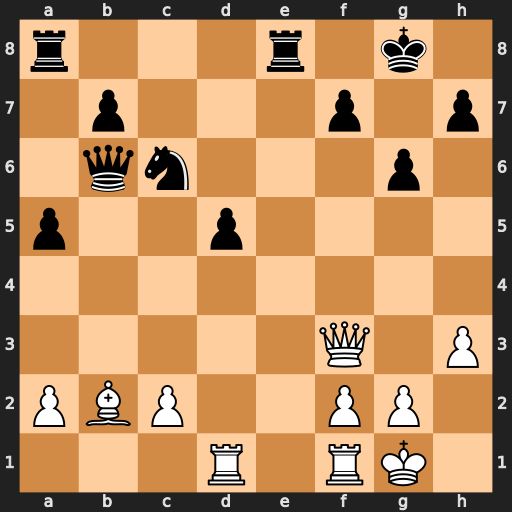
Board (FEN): r3r1k1/1p3p1p/1qn3p1/p2p4/8/5Q1P/PBP2PP1/3R1RK1
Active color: w
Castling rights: -
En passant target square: -
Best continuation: Qf6 d4 Bxd4 Qxd4 Rxd4